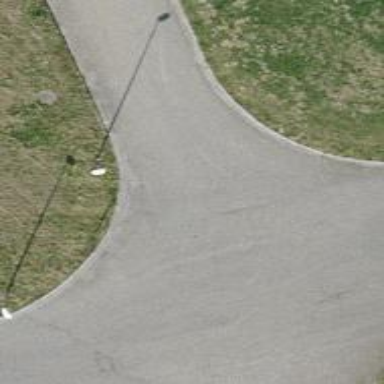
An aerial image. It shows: Unclassified road with asphalt surface.